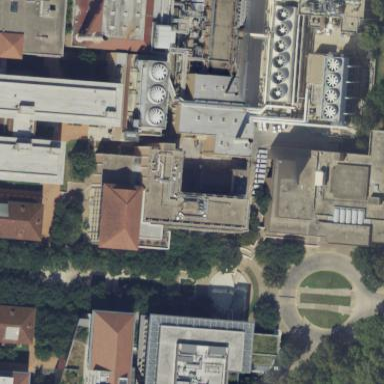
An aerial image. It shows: View of university building.